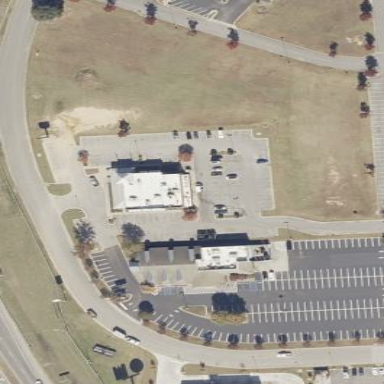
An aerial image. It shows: Parking area.